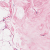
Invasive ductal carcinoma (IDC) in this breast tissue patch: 0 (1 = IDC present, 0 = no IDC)